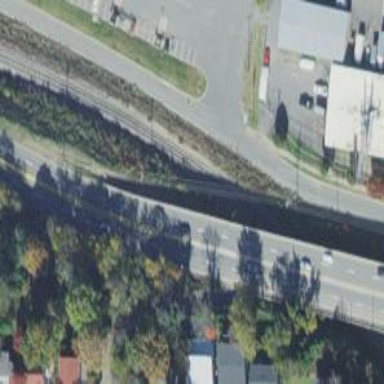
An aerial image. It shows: Primary highway passing over bridge with beam structure.